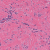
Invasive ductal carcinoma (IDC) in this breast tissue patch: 0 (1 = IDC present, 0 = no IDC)